Question: A code below creates a single QWidget window with QPushButton connected to resizeDialog(). Pressing a button switches a dialog's size from .resize(200,100) to .resize(600,300) and back.
Question: By default the transition from one window's size to another happens instantly. How to override this behavior with an animation?

'''
from PyQt4 import QtCore, QtGui
import sys
class myWindow(QtGui.QWidget):
def __init__(self, parent=None):
super(myWindow, self).__init__(parent)
myLayout = QtGui.QVBoxLayout(self)
Button = QtGui.QPushButton('Resize')
myLayout.addWidget(Button)
Button.setMinimumWidth(200)
Button.clicked.connect(self.resizeDialog)
def resizeDialog(self):
dialog.size().width()==200:
dialog.resize(600,300)
else:
dialog.resize(200,100)
if __name__ == "__main__":
app = QtGui.QApplication(sys.argv)
app.setApplicationName('myApp')
dialog = myWindow()
dialog.resize(200,100)
dialog.show()
sys.exit(app.exec_())
'''
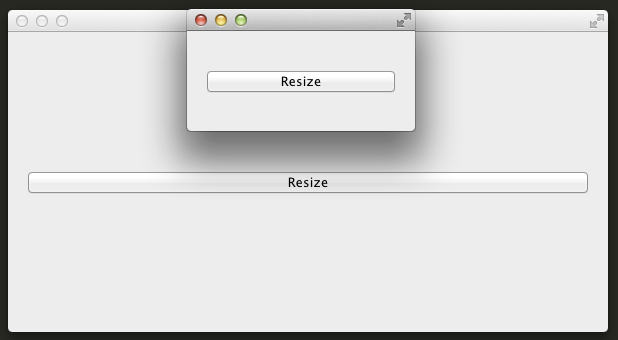
Answer: '''
def resizeDialog(self):
self.animation = QtCore.QPropertyAnimation(self, "size")
# self.animation.setDuration(1000) #Default 250ms
if self.size().width()==200:
self.animation.setEndValue(QtCore.QSize(600,300))
else:
self.animation.setEndValue(QtCore.QSize(200,100))
self.animation.start()
'''
The <URL> question, leads to this code. Translating from the c++ code to python is fairly straight forward in this case.